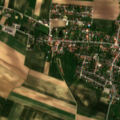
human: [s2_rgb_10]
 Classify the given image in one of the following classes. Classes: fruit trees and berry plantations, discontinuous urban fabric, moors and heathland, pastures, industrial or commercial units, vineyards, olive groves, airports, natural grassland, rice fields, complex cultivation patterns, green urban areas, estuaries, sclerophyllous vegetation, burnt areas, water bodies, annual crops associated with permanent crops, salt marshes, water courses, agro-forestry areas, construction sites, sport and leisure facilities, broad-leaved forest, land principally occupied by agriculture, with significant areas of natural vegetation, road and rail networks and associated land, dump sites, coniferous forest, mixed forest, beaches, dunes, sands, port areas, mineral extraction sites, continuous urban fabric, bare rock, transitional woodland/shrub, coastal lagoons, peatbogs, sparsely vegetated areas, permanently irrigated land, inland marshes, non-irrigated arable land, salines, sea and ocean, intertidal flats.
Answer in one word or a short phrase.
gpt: discontinuous urban fabric, non-irrigated arable land